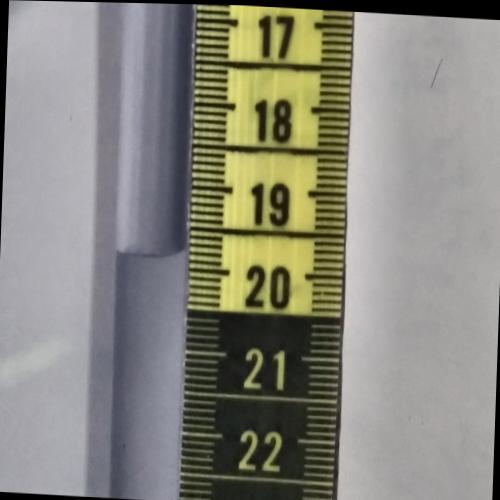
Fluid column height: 19.8 cm